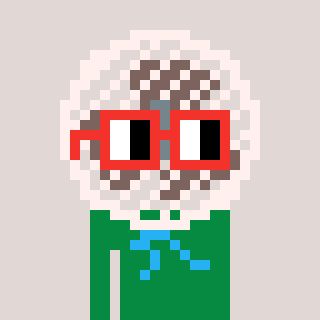
a pixel art character with square red glasses, a fan-shaped head and a green-colored body on a warm background